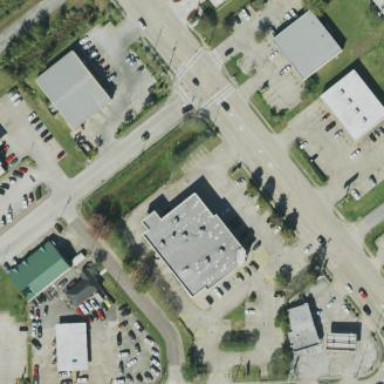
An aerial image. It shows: Retail area.